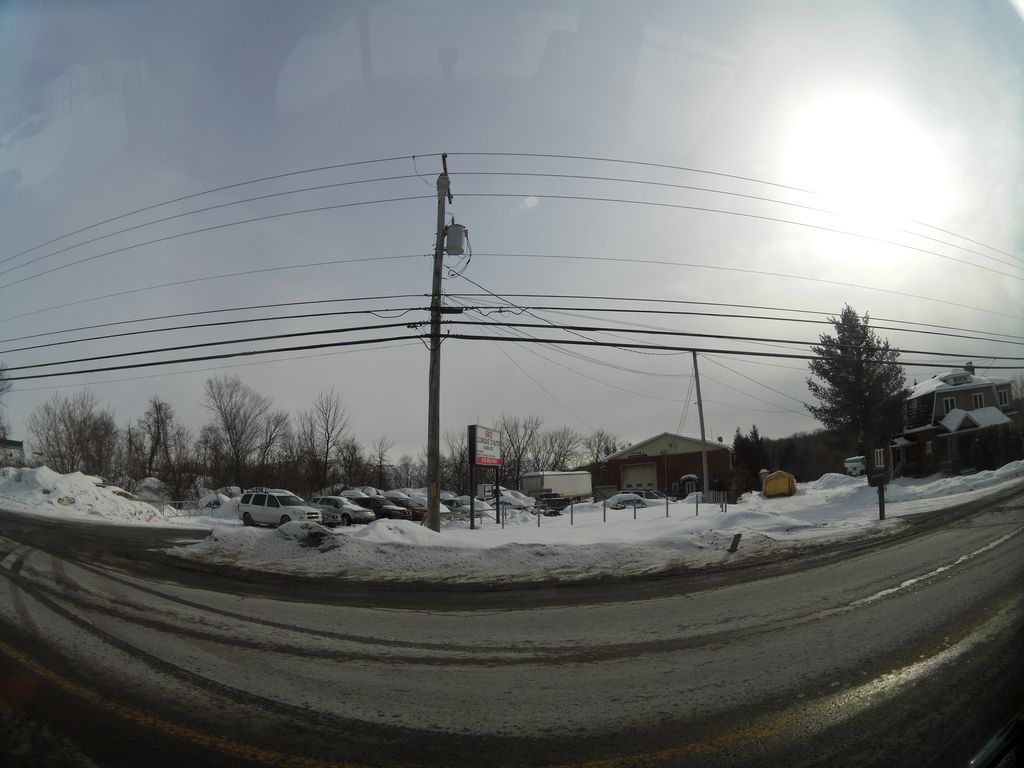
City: ottawa-gatineau